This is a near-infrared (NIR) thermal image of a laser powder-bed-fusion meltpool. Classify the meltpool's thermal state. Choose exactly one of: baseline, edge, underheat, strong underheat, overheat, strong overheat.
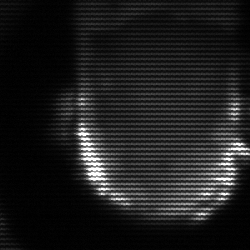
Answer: baseline